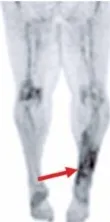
The red arrows indicate the 68Ga-UBI uptake in infection foci, and image of injury in the surgical scar on the tibia's distal region.
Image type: radiology (pet)